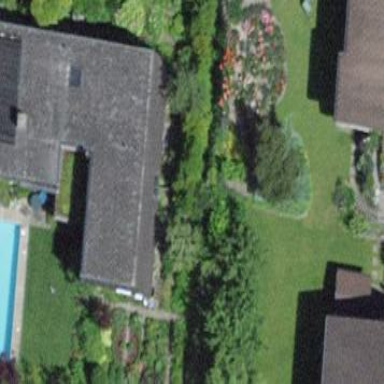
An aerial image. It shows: Simple house.